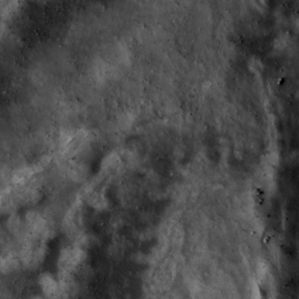
Label: non_frost